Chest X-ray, AP view. Patient: 60 years old, sex F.
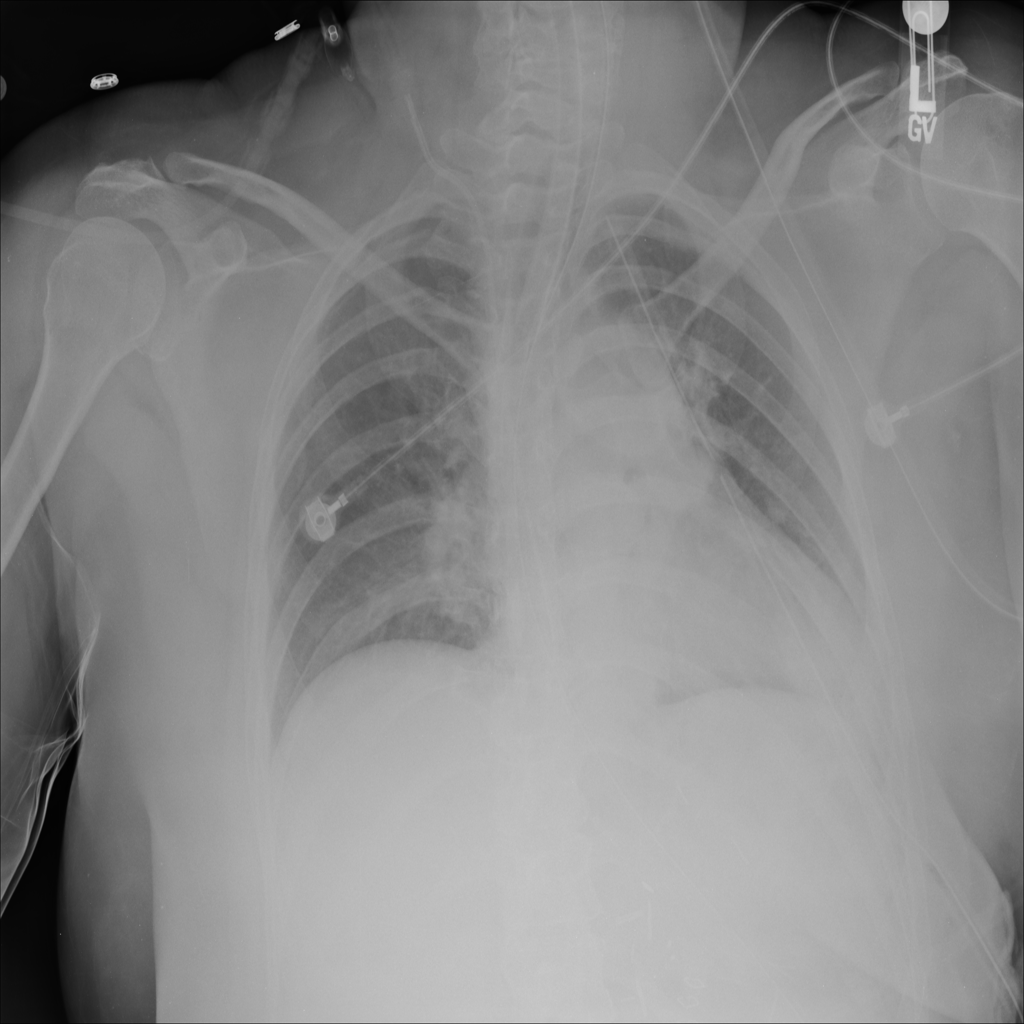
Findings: Atelectasis